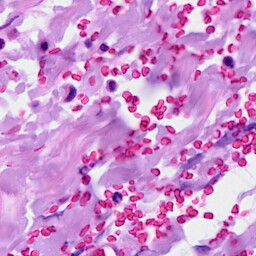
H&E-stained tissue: Breast